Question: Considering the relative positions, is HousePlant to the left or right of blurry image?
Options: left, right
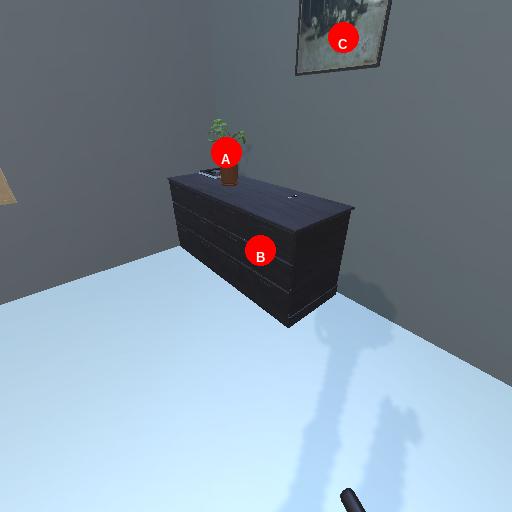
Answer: left